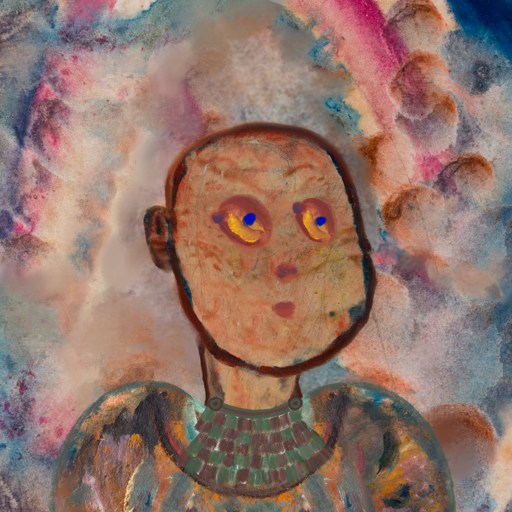
Background: Rupkatha, Head And Neck Side: Orphan, Face Side: Mother_And_Son_Son, Bust: Boggyland, Hair Side: Blank, Head Accessory: Blank, Second Necklace: After_Raid, Necklace: Blank, Baby: Blank